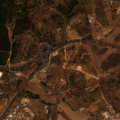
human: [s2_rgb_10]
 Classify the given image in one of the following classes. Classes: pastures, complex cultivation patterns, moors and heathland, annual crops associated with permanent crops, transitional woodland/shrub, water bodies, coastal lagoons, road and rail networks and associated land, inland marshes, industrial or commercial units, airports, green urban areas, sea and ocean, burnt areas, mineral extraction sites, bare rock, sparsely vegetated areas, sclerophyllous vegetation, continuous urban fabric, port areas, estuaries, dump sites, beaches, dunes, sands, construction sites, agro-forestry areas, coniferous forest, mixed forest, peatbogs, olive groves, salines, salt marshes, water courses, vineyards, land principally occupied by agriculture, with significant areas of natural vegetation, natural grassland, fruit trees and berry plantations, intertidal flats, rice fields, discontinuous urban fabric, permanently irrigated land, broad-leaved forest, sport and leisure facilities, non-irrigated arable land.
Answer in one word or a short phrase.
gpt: continuous urban fabric, discontinuous urban fabric, fruit trees and berry plantations, annual crops associated with permanent crops, complex cultivation patterns, sclerophyllous vegetation, salt marshes